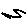
Label: zigzag